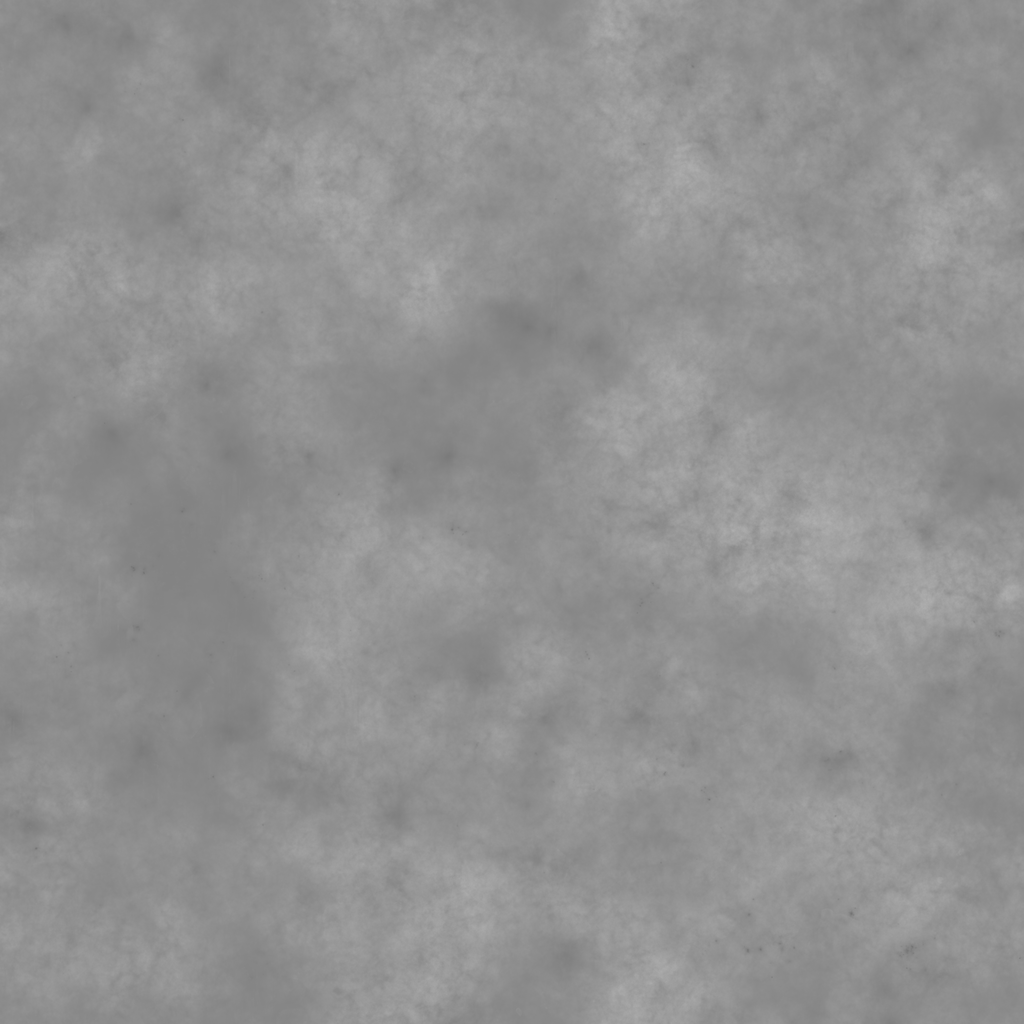
Texture map type: Displacement